Current action and preconditions to check: trajectory_clear

Your task: For each precondition in the list above, predict whether it will hold at this action.

Consider the current scene as observed from the mobile robot's camera, and analyze the predicted future states of all dynamic agents (e.g., people, animals, vehicles, or any moving entities) within the NEXT SECOND.

IMPORTANT: Only answer "very likely" if you are absolutely certain—based on strong, clear evidence—that a dynamic agent will violate the precondition in the predicted future state. Do NOT answer "very likely" for unlikely, ambiguous, or low-probability risks.

Ask yourself for each precondition: Is there a high probability, with clear and convincing evidence, that the predicted future states of any dynamic agent will interfere with the predicted future state of the currently executing action within the NEXT SECOND, causing that precondition to fail?

Assess the risk level based on these predictions. Use "likely" or "very likely" if motions create a clear risk of interference.

Use "neutral" or "improbable" if agents are nearby but their predicted paths are clearly diverging or non-conflicting.

Failure Risk Categories: "very improbable", "improbable", "neutral", "likely", "very likely"

Answer Format: Output ONLY the probability_of_failure value from these categories: "very improbable", "improbable", "neutral", "likely", "very likely"

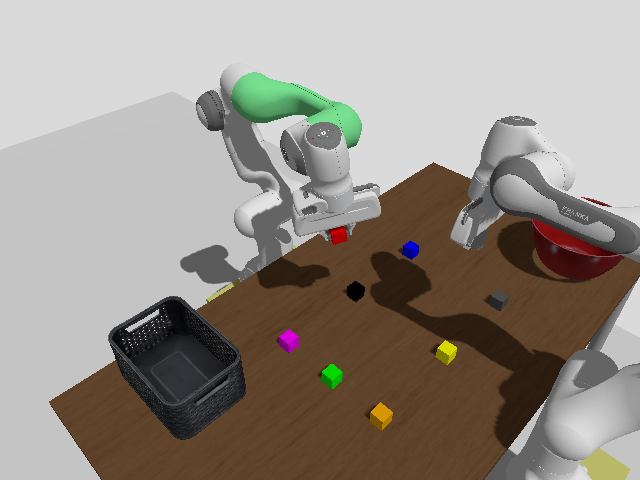

Answer: very improbable